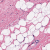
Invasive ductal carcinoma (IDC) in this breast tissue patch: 0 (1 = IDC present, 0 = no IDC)